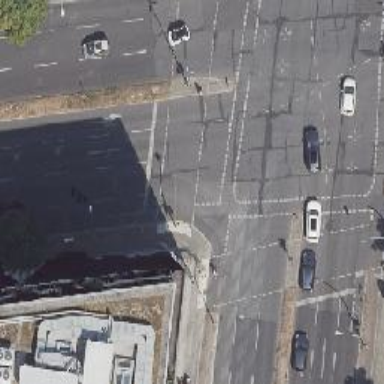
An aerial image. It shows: Asphalt footway with crossing equipped with traffic signals.